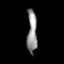
Tissue: skin
Cell type: Epithelial cells
Senescence score: 0.2634
Nuclear area (px): 414
Mean DAPI intensity: 143.86